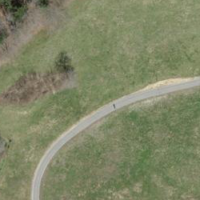
EUNIS habitat code: 24
Species observed at this site:
Geum rivale